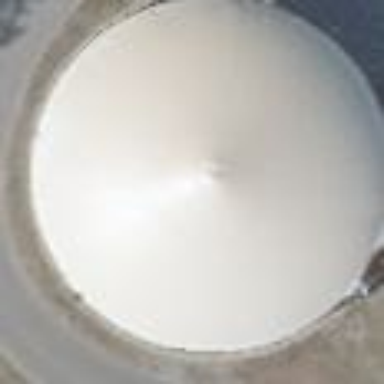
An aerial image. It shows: Dome-shaped covered reservoir located near farm auxiliary building.